Question: I need to render a template from a plugin to a .gsp page. I wrote : '<g:render plugin="melanin 2.0.0" template="/m-melanin-fingerprint/m-melanin-fingerprint-sidebar"/>'
But then I get this error :
> Error 500: Error processing GroovyPageView: Template not found for
name [/m-melanin-fingerprint/m-melanin-fingerprint-sidebar] and path
[/m-melanin-fingerprint/_m-melanin-fingerprint-sidebar.gsp] Servlet:
grails URI: /RBCS/grails/VIBAction/index.dispatch Exception Message:
Template not found for name
[/m-melanin-fingerprint/m-melanin-fingerprint-sidebar] and path
[/m-melanin-fingerprint/_m-melanin-fingerprint-sidebar.gsp] Caused by:
Error processing GroovyPageView: Template not found for name
[/m-melanin-fingerprint/m-melanin-fingerprint-sidebar] and path
[/m-melanin-fingerprint/_m-melanin-fingerprint-sidebar.gsp] Class:
actionPlan.gsp At Line: [40] Code Snippet: 39: 40: 41:
This is my project:

Please help me fix it. Sorry my English is not good. Thank you.
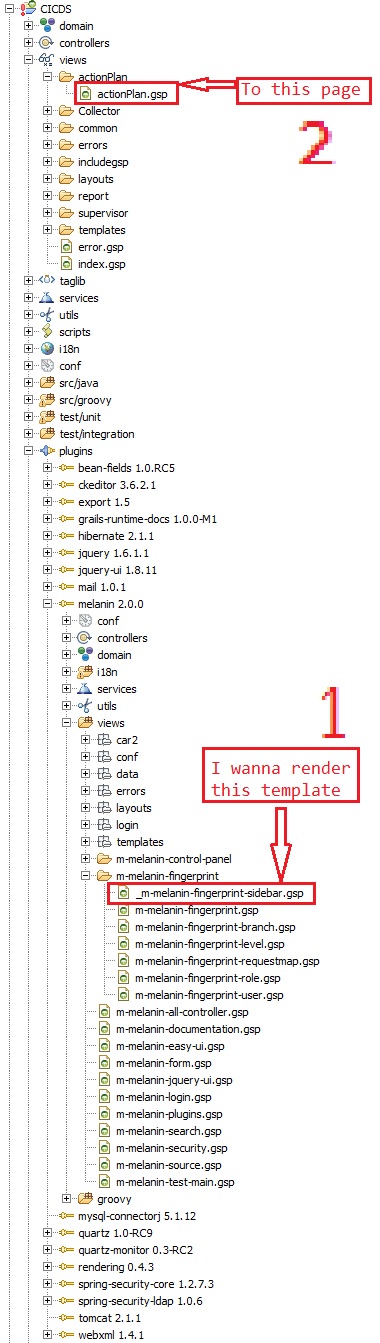
Answer: try removing the version from your plugin-ref:
'''
<g:render plugin="melanin" template="/m-melanin-fingerprint/m-melanin-fingerprint-sidebar"/>
'''